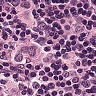
Metastatic tissue present: no